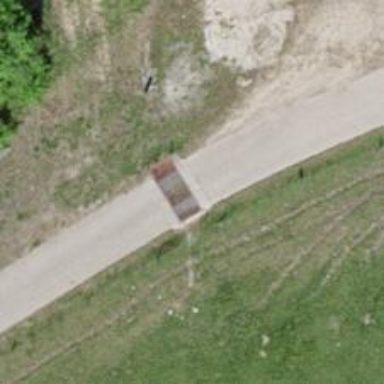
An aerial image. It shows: Cattle grid.